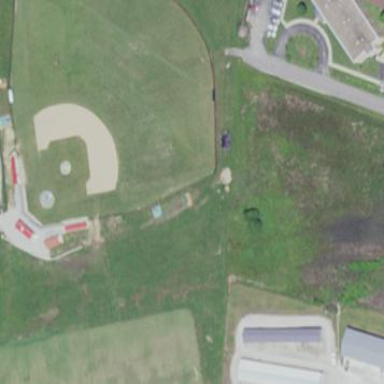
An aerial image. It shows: Baseball pitch for leisure and sports activities.